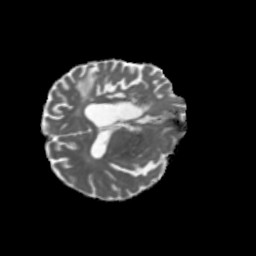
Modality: MD
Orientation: axial
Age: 70
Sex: male
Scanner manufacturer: siemens
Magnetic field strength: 3 T
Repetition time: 5.47 s
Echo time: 0.0854 s